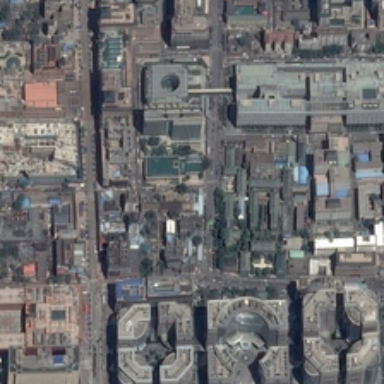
Tall buildings are on both sides of the road .